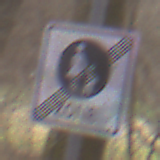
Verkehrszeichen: EndeFussgaengerzone
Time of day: MorningAfternoon
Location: Outdoor (Nature)
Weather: Overcast
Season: Autumn
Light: Natural